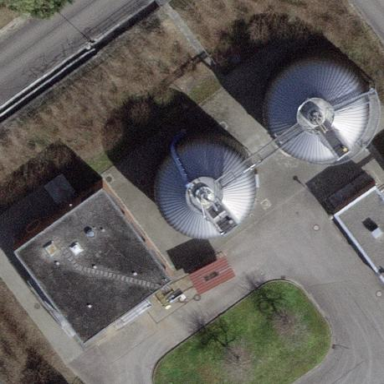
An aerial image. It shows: Industrial building with silo.